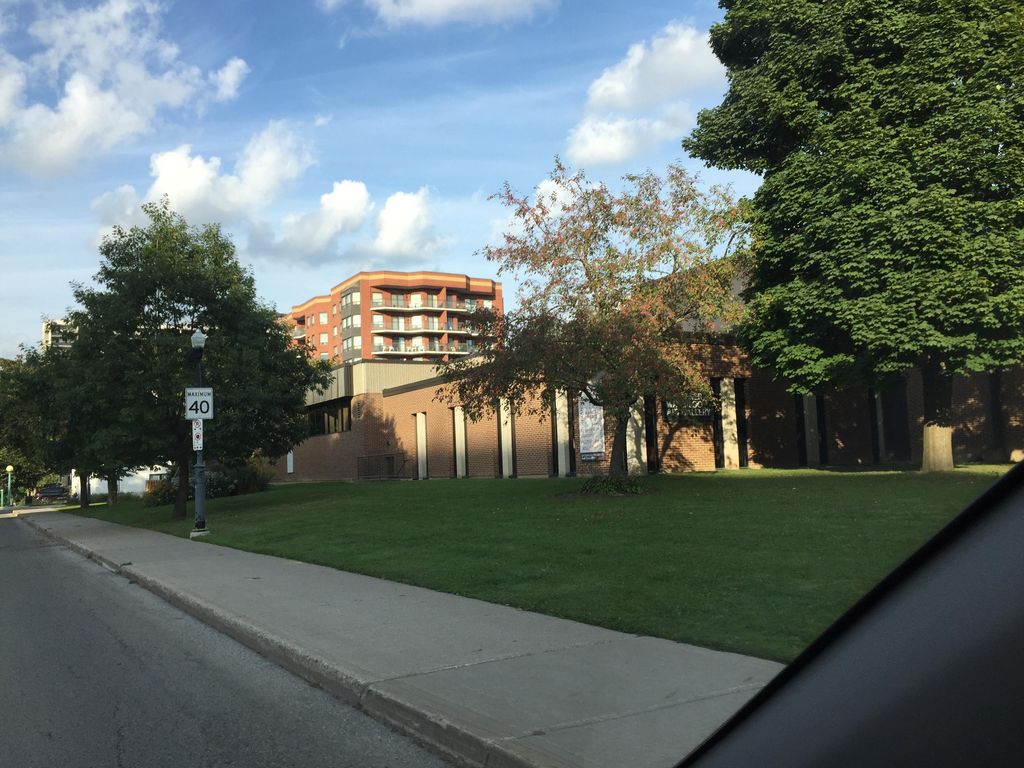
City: kitchener-waterloo